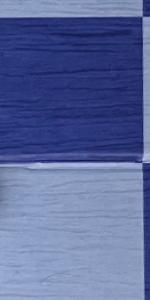
Label: Empty